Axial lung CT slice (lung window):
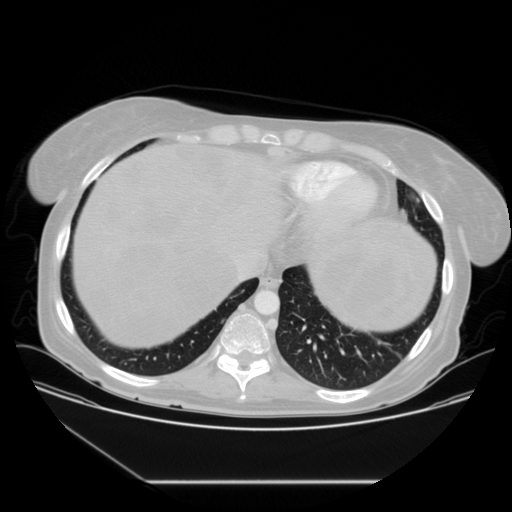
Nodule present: no